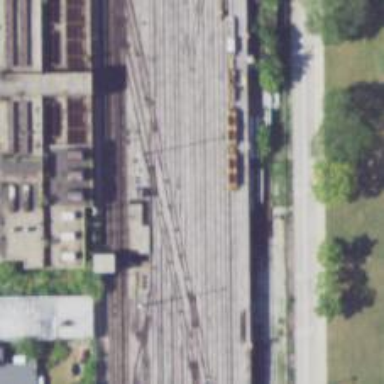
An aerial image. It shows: Railway service station.